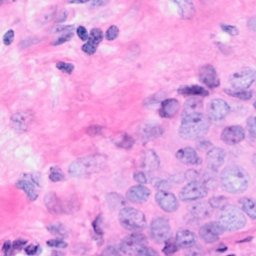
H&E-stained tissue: Breast